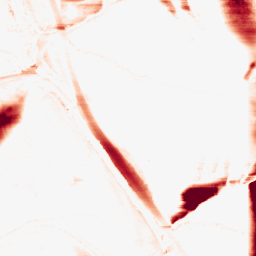
Category: morphological
Decomposition family: morphological_rect
Decomposition parameters: operation: opening
width: 50
height: 5
Upsampling method: quadratic
Upsampling parameters: scale: 2
Upsampling scale: 2